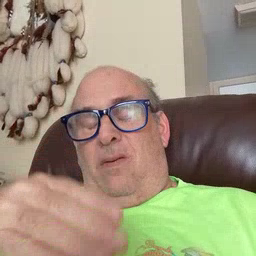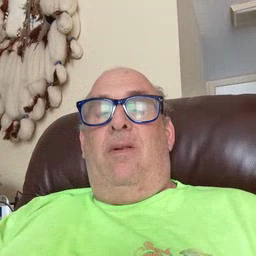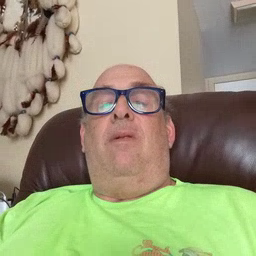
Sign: sleepy